Question: As shown in image the above part is my layout and i want to add pop-up like part below in image.So how can i create it and how can i handle dialogue box button event.??

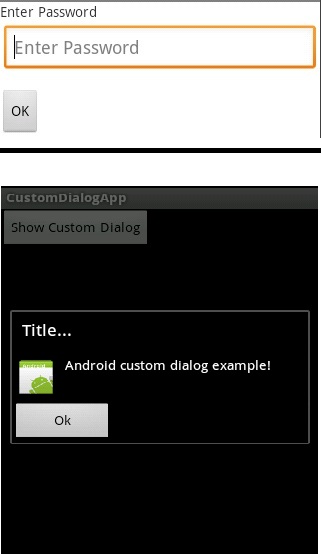
Answer: '''
public class PopupforeditActivity extends Activity {
@Override
public void onCreate(Bundle savedInstanceState) {
super.onCreate(savedInstanceState);
setContentView(R.layout.alphabetslist);
callalertDialogueCustom();
}
public void callalertDialogueCustom(){
final Dialog dialog = new Dialog(PopupforeditActivity.this);
dialog.setContentView(R.layout.popup); // This is my Custom Layout
dialog.setTitle("This is my custom dialog box");
dialog.setCancelable(true);
//there are a lot of settings, for dialog, check them all out!
//set up text
TextView text = (TextView) dialog.findViewById(R.id.txt1);
text.setText("Lots of Hiiiiiiiiiiiiiiiiiiiiiiiiiiiiiiiiiiiiiiiiiiiiiiiiii");
EditText edt=(EditText) dialog.findViewById(R.id.edtxtName);
edt.setText("i am binded this time");
//set up image view
/* ImageView img = (ImageView) dialog.findViewById(R.id.ImageView01);
img.setImageResource(R.drawable.nista_logo);*/
//set up button
Button button = (Button) dialog.findViewById(R.id.btnSave);
button.setOnClickListener(new OnClickListener() {
@Override
public void onClick(View v) {
Toast.makeText(getApplicationContext(), "You clicked on Save",
Toast.LENGTH_SHORT).show();
dialog.dismiss();
}
});
Button button1 = (Button) dialog.findViewById(R.id.btnCancel);
button1.setOnClickListener(new OnClickListener() {
@Override
public void onClick(View v) {
//finish();
dialog.dismiss();
}
});
//now that the dialog is set up, it's time to show it
dialog.show();
}
}
'''
My Custom Layout GUI

XML
'''
<?xml version="1.0" encoding="utf-8"?>
<RelativeLayout xmlns:android="http://schemas.android.com/apk/res/android"
android:id="@+id/rltvview"
android:layout_width="fill_parent"
android:layout_height="fill_parent"
android:background="@drawable/bg_black_transparent">
<ScrollView
android:id="@+id/scrlview"
android:layout_width="fill_parent"
android:layout_height="wrap_content"
android:layout_marginLeft="20dip"
android:layout_marginRight="20dip"
android:layout_centerInParent="true"
android:background="@android:color/darker_gray" >
<LinearLayout
android:layout_width="fill_parent"
android:layout_height="wrap_content"
android:orientation="vertical">
<TextView
android:id="@+id/txt1"
android:layout_width="fill_parent"
android:layout_height="wrap_content"
android:gravity="center_vertical"
android:paddingLeft="5dip"
android:layout_marginTop="15dip"
android:text="Name"
android:textColor="@android:color/black"
android:background="@drawable/btn_orange_matte"/>
<EditText
android:id="@+id/edtxtName"
android:layout_width="fill_parent"
android:layout_height="wrap_content"
android:layout_marginLeft="10dip"
android:layout_marginRight="10dip"
android:layout_marginTop="10dip"
android:scrollbars="vertical"
android:hint="hii"
android:lines="5"
android:singleLine="false"
android:textColor="@android:color/black" />
<LinearLayout
android:layout_width="fill_parent"
android:layout_height="wrap_content"
android:orientation="horizontal"
android:weightSum="1">
<Button
android:id="@+id/btnSave"
android:layout_width="wrap_content"
android:layout_height="wrap_content"
android:layout_weight=".5"
android:text="Save"
android:layout_margin="10dip"/>
<Button
android:id="@+id/btnCancel"
android:layout_width="wrap_content"
android:layout_height="wrap_content"
android:layout_weight=".5"
android:text="Cancel"
android:layout_margin="10dip"/>
</LinearLayout>
</LinearLayout>
</ScrollView>
</RelativeLayout>
'''
Just Call this method from any place according to your need.. It will create Custom Dialogue also and will handle the click events also for it